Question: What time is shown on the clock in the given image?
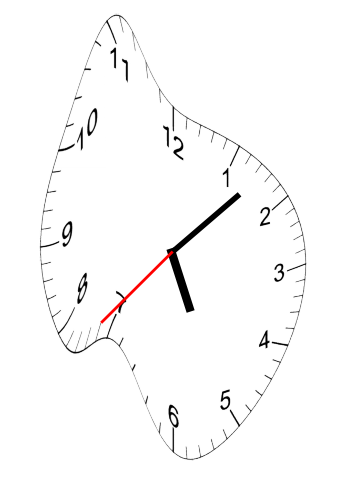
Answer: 05:07:37